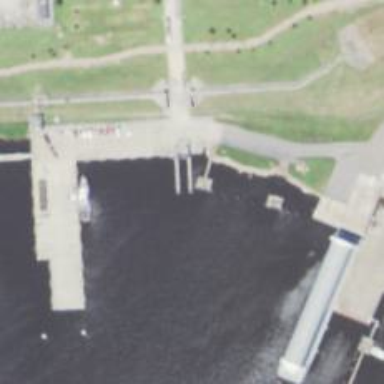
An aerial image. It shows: Pier designed with boat lift feature.